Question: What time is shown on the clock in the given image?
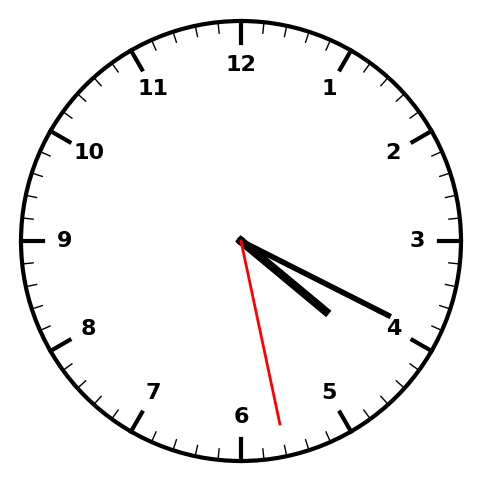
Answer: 04:19:28